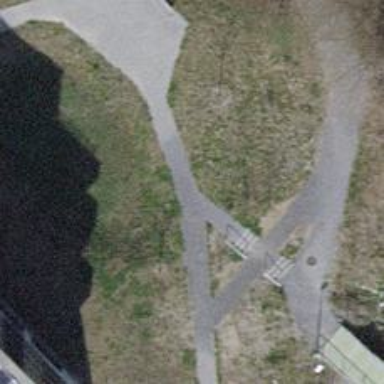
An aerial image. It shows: Set of steps on the road.